Field crop: maize
Growth stage: 2
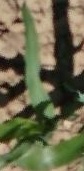
Species: maize